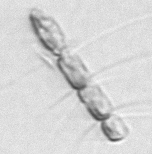
Label: Chaetoceros